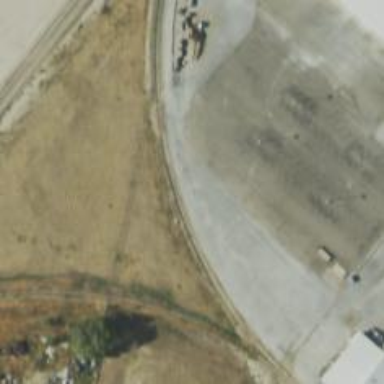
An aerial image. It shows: Rail spur service.